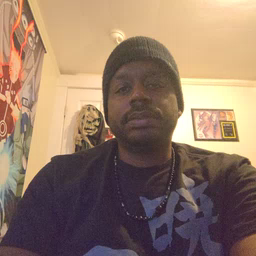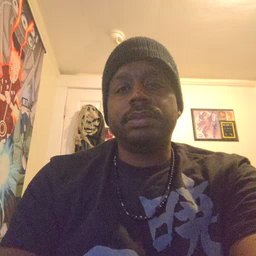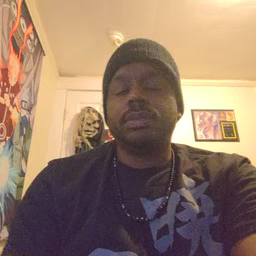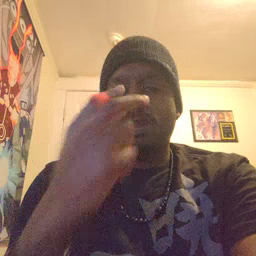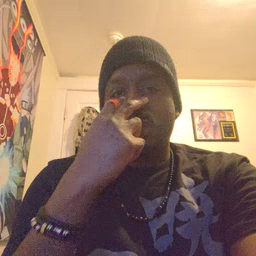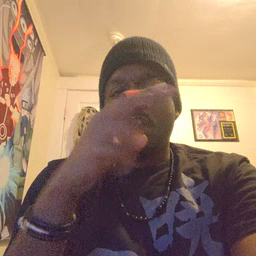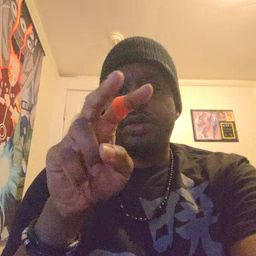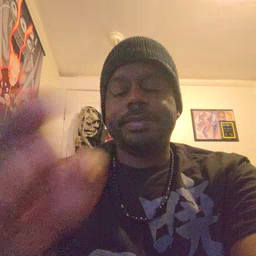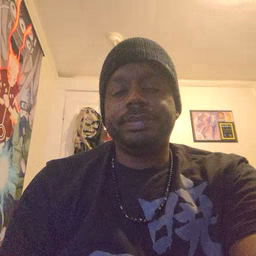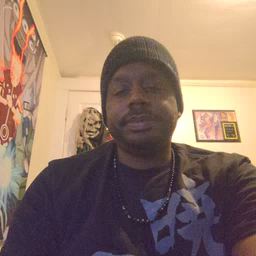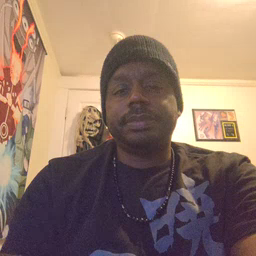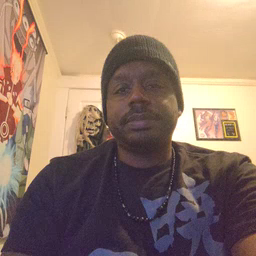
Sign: look